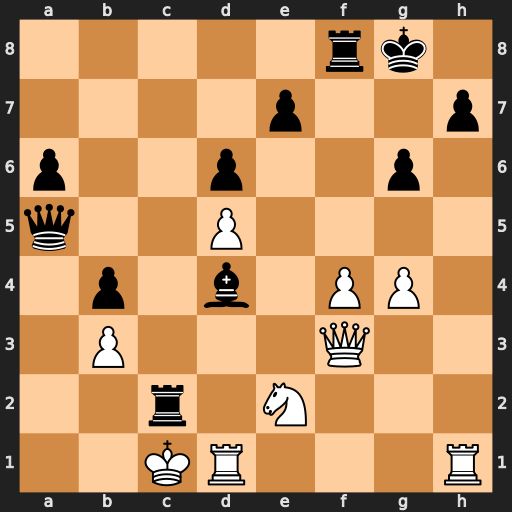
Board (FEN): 5rk1/4p2p/p2p2p1/q2P4/1p1b1PP1/1P3Q2/2r1N3/2KR3R
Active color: w
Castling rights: -
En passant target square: -
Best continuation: Kxc2 Qa2+ Kd3 Qxb3+ Ke4 Qxf3+ Kxf3